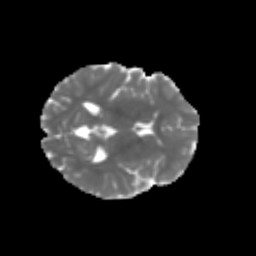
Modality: MD
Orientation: axial
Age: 21
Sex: female
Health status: healthy